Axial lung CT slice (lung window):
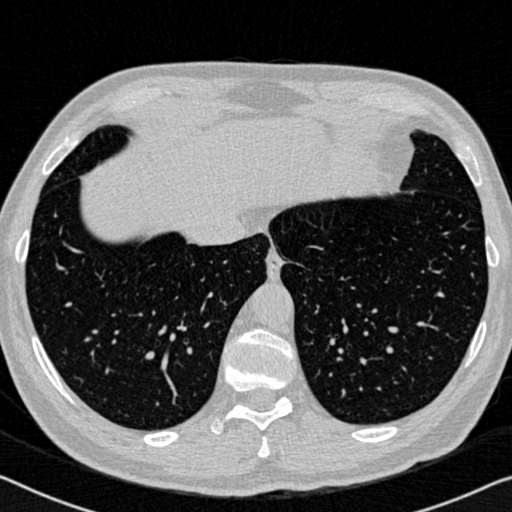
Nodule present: no